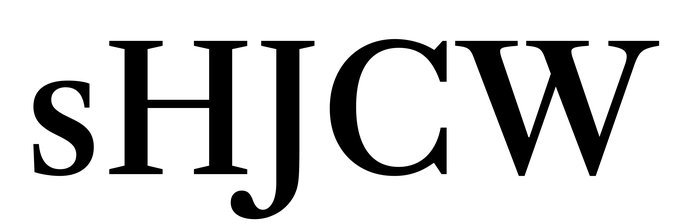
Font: LibreCaslonText_Medium